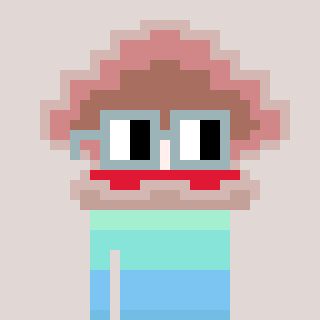
a pixel art character with square dark gray glasses, a oyster-shaped head and a hotbrown-colored body on a warm background